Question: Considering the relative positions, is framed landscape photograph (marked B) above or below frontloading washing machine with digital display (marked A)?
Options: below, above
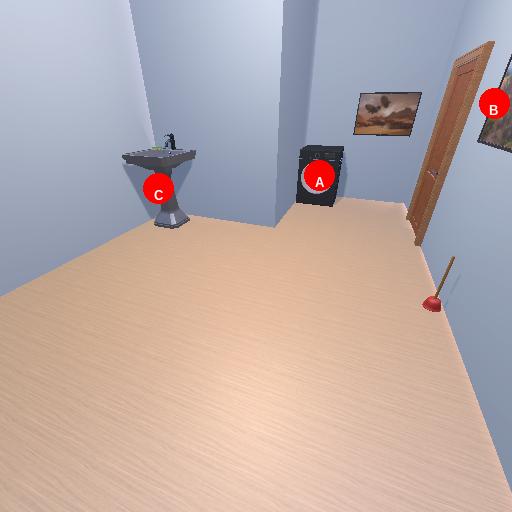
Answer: below